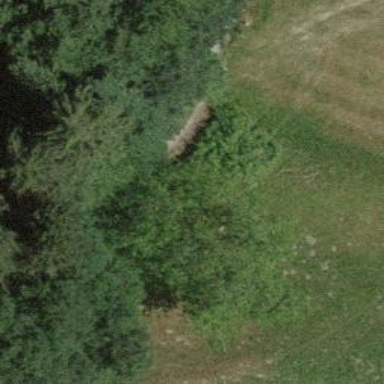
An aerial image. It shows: Red bench.